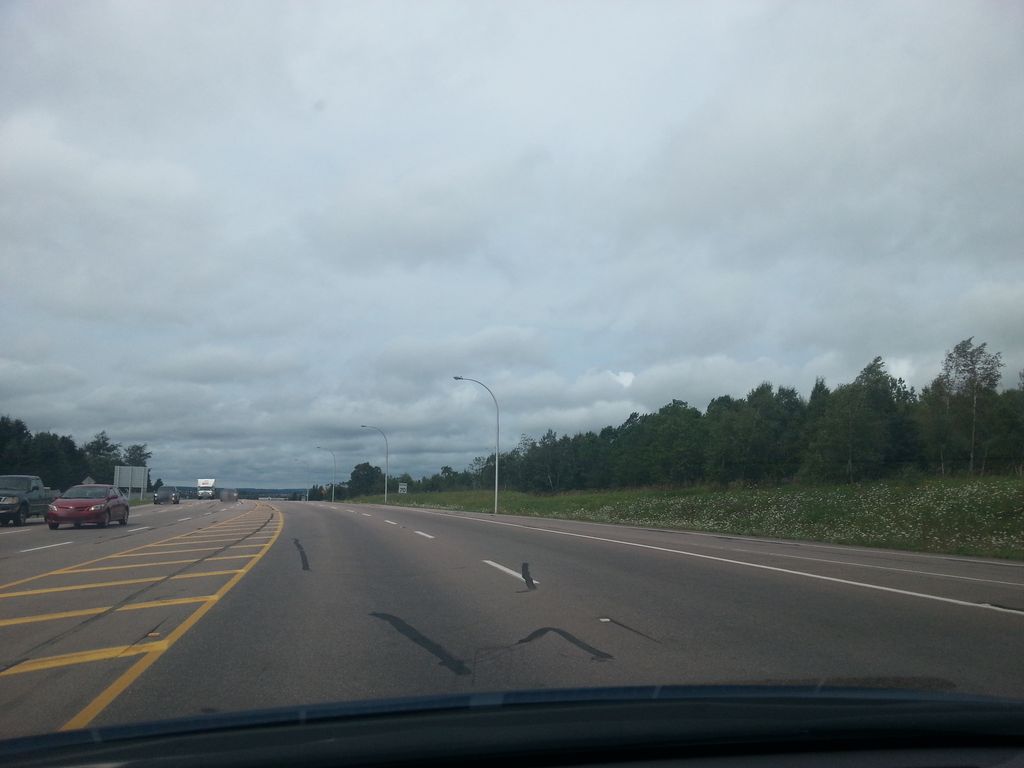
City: charlottetown